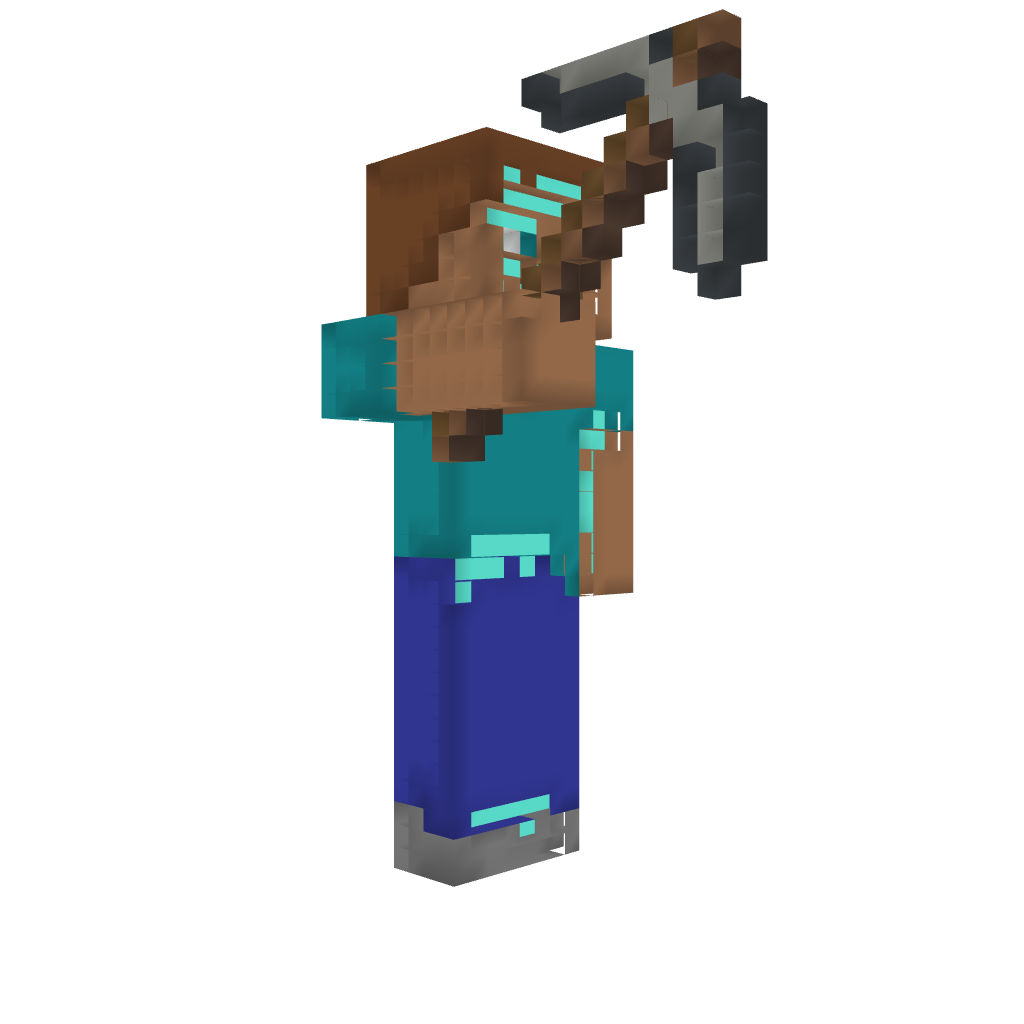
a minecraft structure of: Steve the miner statue